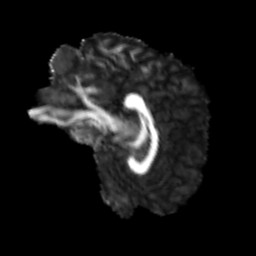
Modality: FA
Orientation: sagittal
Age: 37
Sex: male
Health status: healthy
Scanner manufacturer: siemens
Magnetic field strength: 3 T
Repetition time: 3.6 s
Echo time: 0.092 s